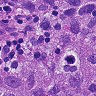
Metastatic tissue present: yes